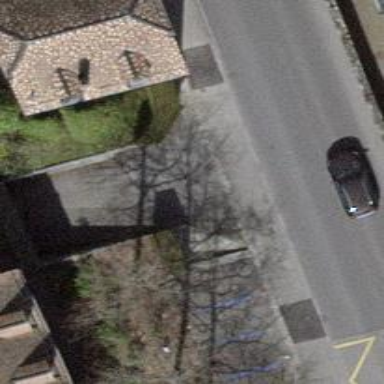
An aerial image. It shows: Asphalt sidewalk.